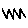
Label: zigzag